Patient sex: F
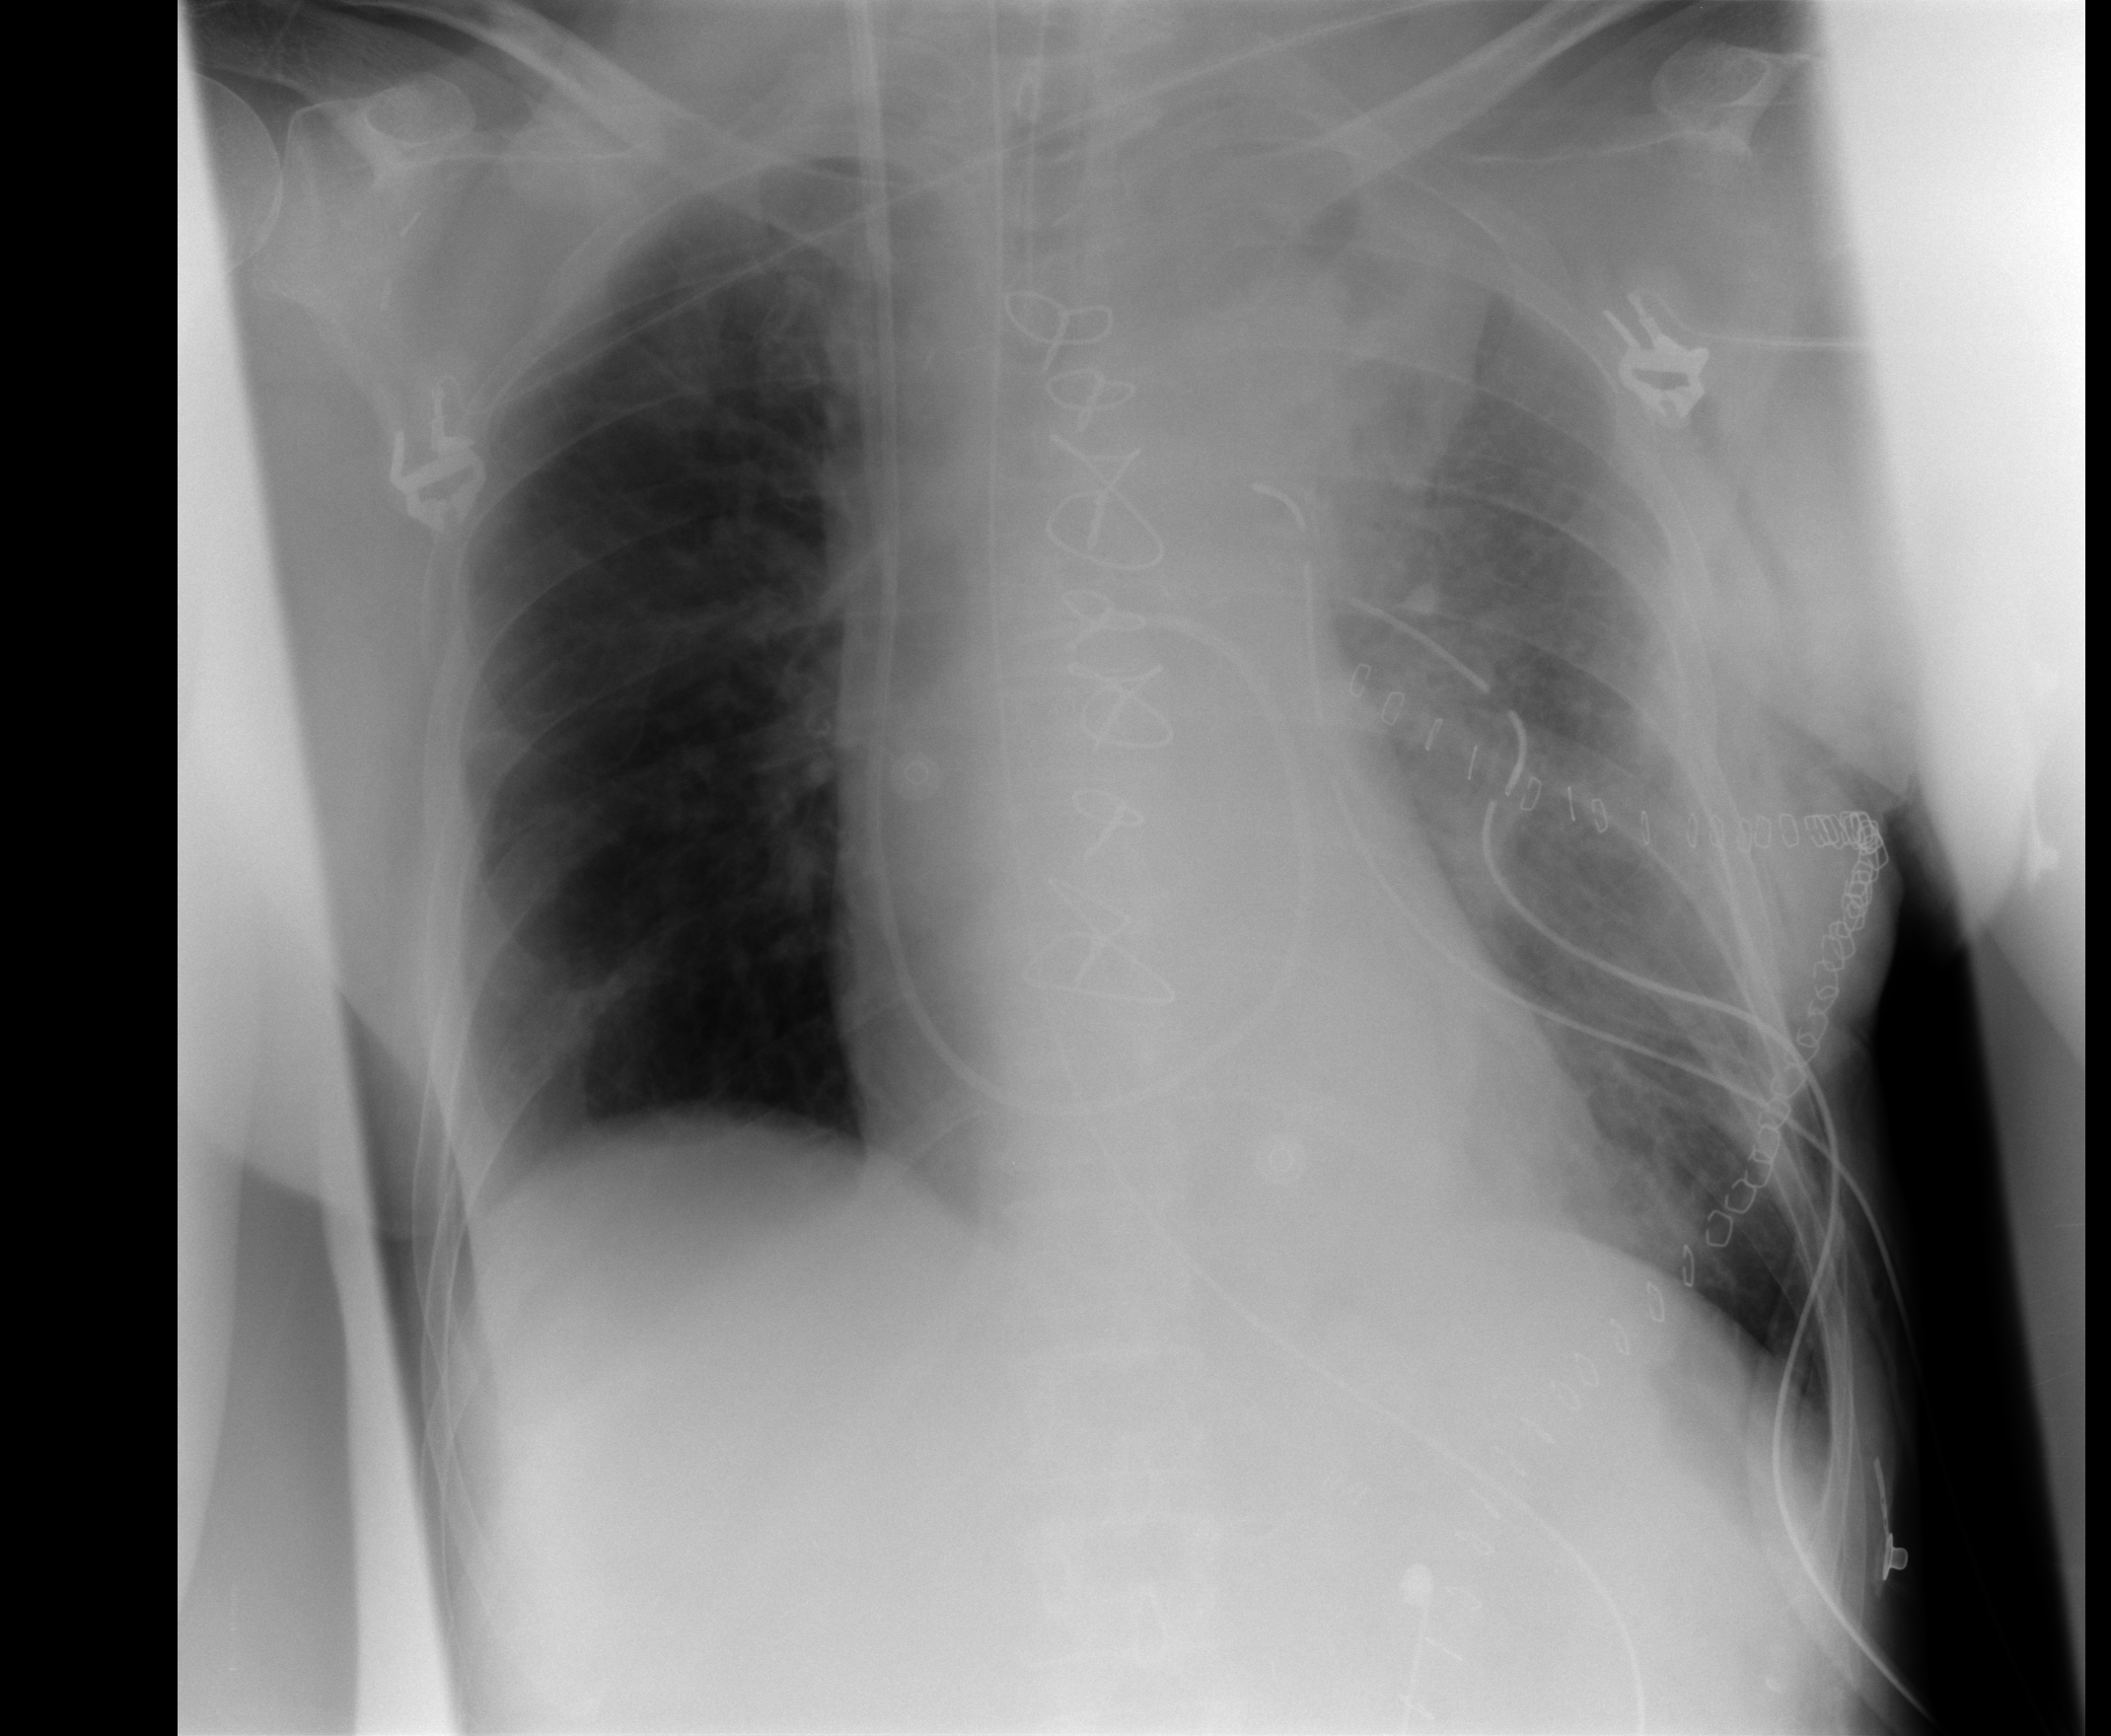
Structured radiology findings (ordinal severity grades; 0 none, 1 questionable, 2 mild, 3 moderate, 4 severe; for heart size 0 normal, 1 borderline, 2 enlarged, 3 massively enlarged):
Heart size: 0
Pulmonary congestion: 0
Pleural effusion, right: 2
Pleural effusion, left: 2
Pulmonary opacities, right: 0
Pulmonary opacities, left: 3
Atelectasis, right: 0
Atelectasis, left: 3